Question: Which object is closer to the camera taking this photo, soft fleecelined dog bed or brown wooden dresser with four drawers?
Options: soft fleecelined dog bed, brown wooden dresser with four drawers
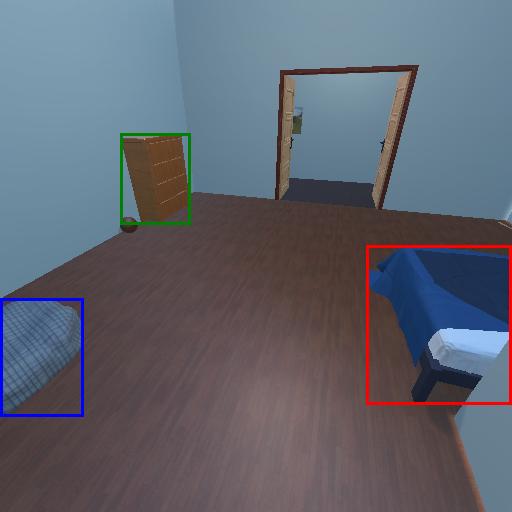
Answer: soft fleecelined dog bed